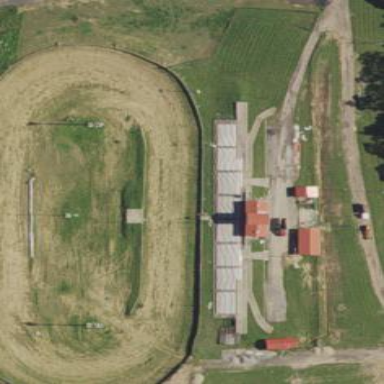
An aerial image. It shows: Raceway for motor sports.